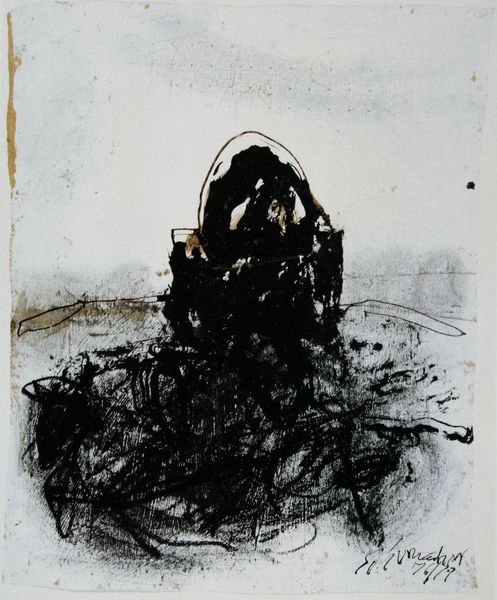
Titel: Djerba 8
Künstler: Emil Schumacher
Standort: Hagen
Institution: Emil Schumacher Stiftung
Schlagwörter: schwarz, mensch, papier, kohle, schwarzweiss